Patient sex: M
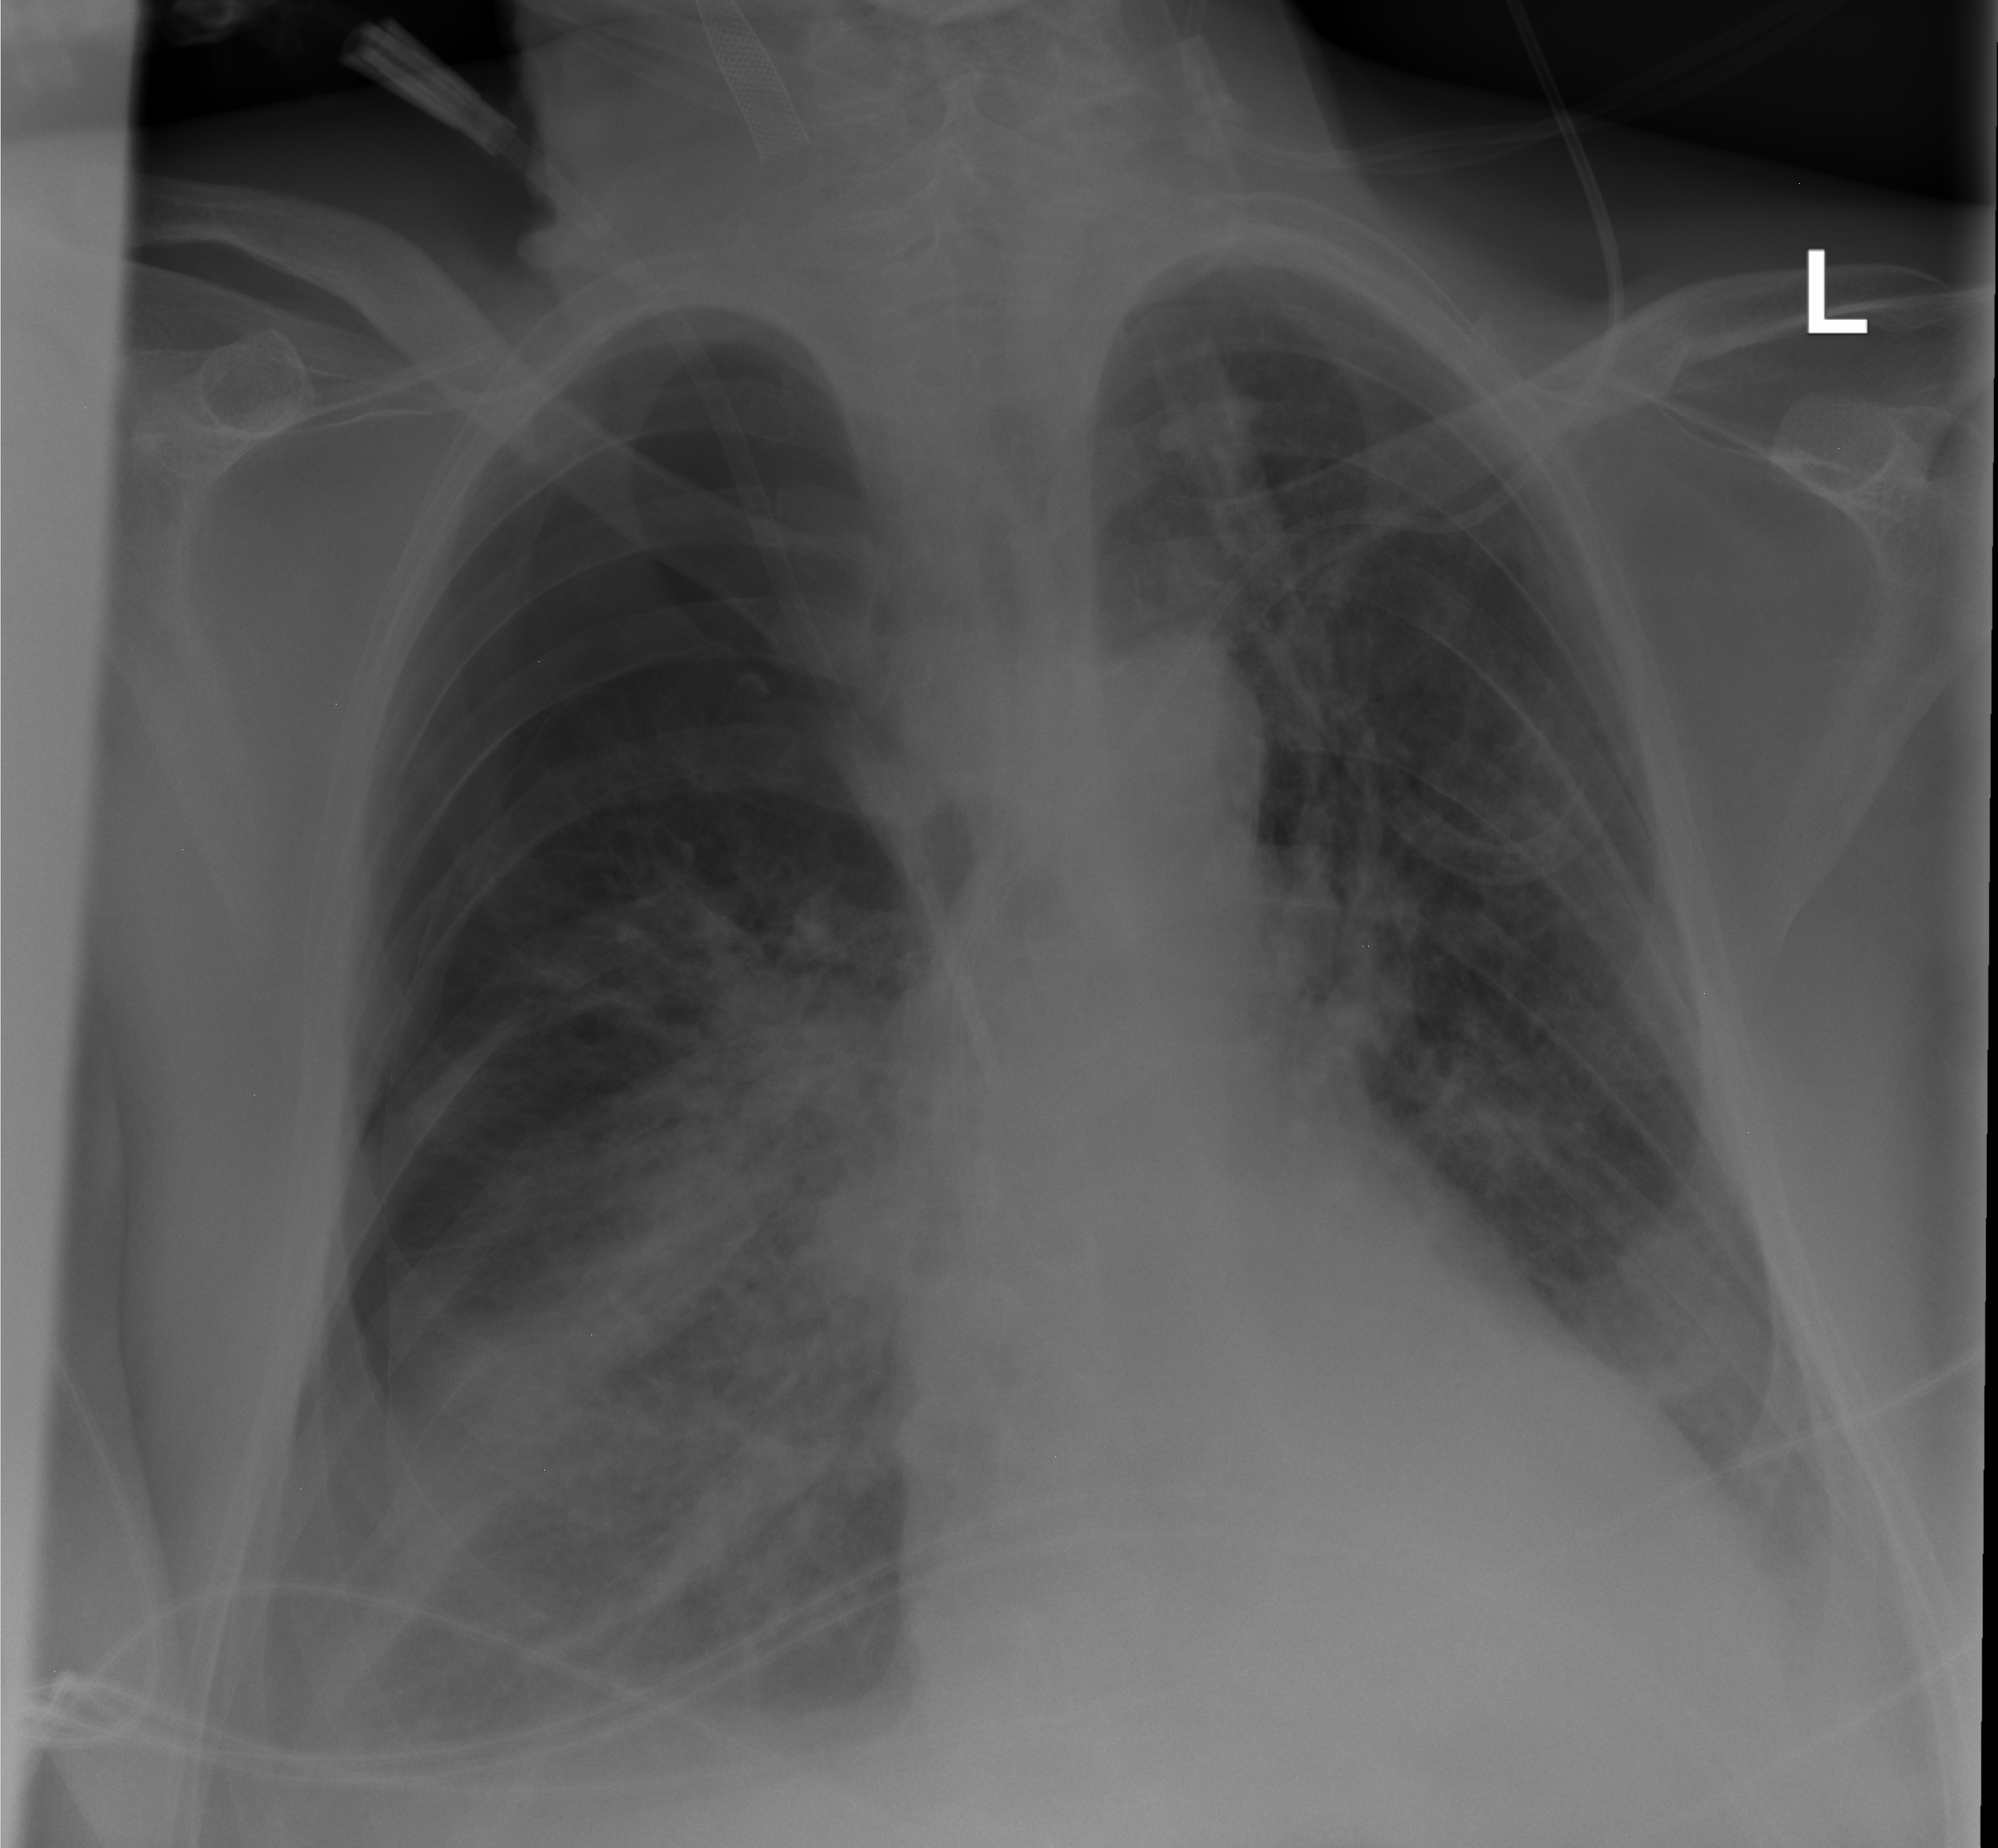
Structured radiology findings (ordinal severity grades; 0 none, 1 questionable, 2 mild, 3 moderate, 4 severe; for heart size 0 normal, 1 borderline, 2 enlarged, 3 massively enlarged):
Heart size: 2
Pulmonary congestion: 2
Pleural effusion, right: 0
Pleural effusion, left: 0
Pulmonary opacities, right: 2
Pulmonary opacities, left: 2
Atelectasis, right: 3
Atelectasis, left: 2